Interaction volume radius: 10 \u00c5
Interaction volume height: 50 \u00c5
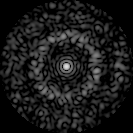
Disorder parameter: 0.8285